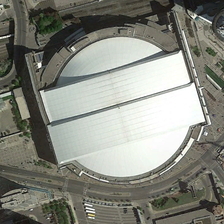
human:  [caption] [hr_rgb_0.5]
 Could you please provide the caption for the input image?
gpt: a white circle center building is near railways .

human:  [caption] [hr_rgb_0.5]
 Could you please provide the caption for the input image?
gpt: a white circle center building is near railways .

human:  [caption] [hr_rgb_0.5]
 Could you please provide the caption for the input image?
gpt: a white circle center building is near railways .

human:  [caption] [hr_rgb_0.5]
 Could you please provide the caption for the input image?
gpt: a white circle center building is near railways .

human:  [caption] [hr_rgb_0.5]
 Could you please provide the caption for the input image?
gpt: a white circle center building is near railways .